Question: The Toolbar (Actionbar) menu is not shown as action, even-though I am having only one manu item..!!
this is my menu.xml
'''
<?xml version="1.0" encoding="utf-8"?>
<menu xmlns:android="http://schemas.android.com/apk/res/android"
xmlns:app="http://schemas.android.com/apk/res-auto"
xmlns:tools="http://schemas.android.com/tools"
tools:context=".MainActivity" >
<item
android:id="@+id/action_search"
android:title="@string/action_search"
android:icon="@drawable/ic_search"
android:showAsAction="ifRoom" />
</menu>
'''
and I am using the support actionbar: android.support.v7.widget.Toolbar
code:
'''
<android.support.v7.widget.Toolbar xmlns:android="http://schemas.android.com/apk/res/android"
xmlns:local="http://schemas.android.com/apk/res-auto"
android:id="@+id/toolbar"
android:layout_width="fill_parent"
android:layout_height="wrap_content"
android:minHeight="?attr/actionBarSize"
android:background="@color/colorPrimary"
local:theme = "@style/ThemeOverlay.AppCompat.Dark.ActionBar"
local:popupTheme="@style/ThemeOverlay.AppCompat.Light"
/>
'''
And I am setting actionbar with the following lines:
'''
Toolbar mToolbar = (Toolbar) findViewById(R.id.toolbar);
setSupportActionBar(mToolbar);
'''

Then whats wrong in my code? I am using the attribute shoAsAction="ifRoom" , but why it is not shown as action in the actionbar..? can anybody help me?
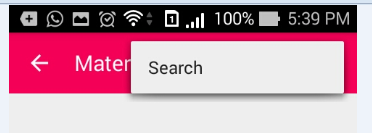
Answer: use 'android:showAsAction="always"' instead of 'android:showAsAction="ifRoom"'
For example
'''
<item
android:id="@+id/action_search"
android:title="@string/action_search"
android:icon="@drawable/ic_search"
android:showAsAction="always" />
'''
'''
use 'app:showAsAction="always"' instead of 'android:showAsAction="ifRoom"'
'''